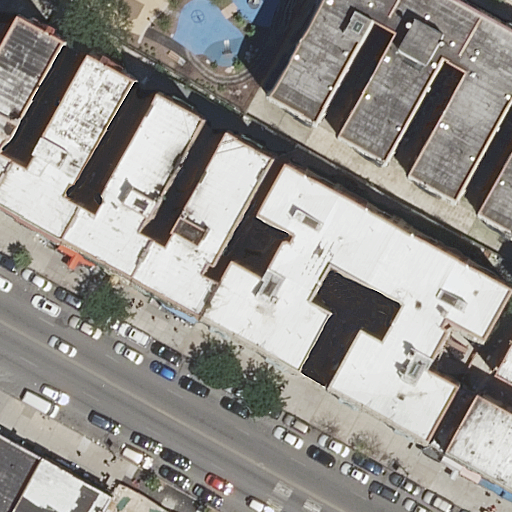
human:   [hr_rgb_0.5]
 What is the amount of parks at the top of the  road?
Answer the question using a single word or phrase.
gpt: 1

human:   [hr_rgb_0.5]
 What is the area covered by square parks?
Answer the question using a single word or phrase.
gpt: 0m2

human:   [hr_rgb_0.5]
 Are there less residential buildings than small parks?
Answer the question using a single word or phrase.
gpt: no

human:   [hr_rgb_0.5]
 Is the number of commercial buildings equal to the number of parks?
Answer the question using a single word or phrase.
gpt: no

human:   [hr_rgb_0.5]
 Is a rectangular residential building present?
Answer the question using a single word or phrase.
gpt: yes

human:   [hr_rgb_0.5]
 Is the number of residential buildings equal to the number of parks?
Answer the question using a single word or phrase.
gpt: no

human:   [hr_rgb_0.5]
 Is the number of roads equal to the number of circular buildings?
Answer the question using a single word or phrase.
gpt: no

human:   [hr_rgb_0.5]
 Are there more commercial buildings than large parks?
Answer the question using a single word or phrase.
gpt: no

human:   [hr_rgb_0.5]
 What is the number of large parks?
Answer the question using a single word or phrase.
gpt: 1

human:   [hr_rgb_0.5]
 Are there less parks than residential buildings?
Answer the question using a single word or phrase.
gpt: yes

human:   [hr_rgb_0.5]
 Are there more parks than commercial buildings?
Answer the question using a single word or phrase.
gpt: yes

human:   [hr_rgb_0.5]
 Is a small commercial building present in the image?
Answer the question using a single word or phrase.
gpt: no

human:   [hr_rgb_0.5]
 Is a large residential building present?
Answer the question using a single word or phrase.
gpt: yes

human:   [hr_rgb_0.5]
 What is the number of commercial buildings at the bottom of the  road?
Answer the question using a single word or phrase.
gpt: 0

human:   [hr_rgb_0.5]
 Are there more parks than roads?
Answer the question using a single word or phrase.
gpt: no

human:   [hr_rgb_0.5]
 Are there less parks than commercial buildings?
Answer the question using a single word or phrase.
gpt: no

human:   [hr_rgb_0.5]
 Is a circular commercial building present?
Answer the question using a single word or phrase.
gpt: no

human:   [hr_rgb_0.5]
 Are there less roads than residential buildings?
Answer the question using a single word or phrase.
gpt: yes

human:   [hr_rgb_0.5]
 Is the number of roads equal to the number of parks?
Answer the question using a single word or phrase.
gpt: yes

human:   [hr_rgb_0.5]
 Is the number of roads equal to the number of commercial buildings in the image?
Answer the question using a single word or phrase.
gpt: no

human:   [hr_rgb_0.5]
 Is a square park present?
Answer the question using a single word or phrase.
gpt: no

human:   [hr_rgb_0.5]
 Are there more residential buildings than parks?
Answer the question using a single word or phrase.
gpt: yes

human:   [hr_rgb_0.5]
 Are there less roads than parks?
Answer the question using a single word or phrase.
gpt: no

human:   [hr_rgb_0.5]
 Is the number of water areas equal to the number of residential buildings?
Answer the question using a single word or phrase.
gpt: no

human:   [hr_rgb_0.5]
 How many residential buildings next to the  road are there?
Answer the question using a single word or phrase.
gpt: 15

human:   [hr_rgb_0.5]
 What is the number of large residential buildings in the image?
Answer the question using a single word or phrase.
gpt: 3

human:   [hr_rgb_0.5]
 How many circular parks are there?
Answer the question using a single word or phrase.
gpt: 0

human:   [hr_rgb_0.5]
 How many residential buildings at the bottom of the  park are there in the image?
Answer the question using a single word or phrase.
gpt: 15

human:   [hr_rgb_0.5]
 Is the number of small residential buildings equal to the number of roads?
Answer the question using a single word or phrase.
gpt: no

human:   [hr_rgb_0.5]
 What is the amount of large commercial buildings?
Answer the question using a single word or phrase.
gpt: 0

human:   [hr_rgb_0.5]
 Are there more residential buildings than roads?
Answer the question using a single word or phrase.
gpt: yes

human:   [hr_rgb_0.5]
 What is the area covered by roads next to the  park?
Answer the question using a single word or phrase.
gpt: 0m2

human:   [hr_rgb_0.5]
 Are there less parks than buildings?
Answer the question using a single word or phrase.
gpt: yes

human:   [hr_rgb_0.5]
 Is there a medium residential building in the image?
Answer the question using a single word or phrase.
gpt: yes

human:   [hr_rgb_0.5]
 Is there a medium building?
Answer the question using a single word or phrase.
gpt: yes

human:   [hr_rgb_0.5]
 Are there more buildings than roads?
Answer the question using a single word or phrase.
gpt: yes